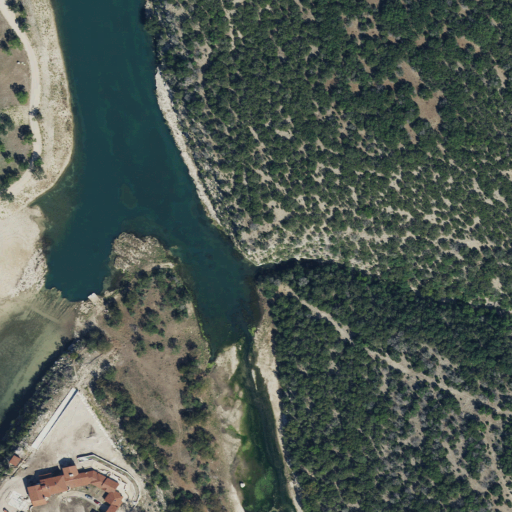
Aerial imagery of valley in Texas named Mudge Draw containing shrub, evergreen forest, open water, deciduous forest, barren land, grassland, and high intensity development